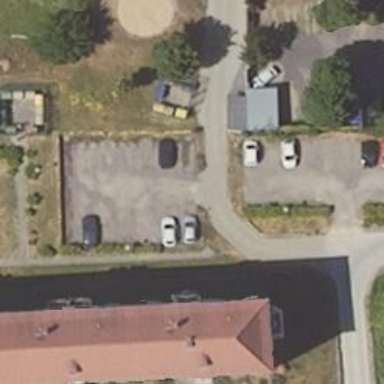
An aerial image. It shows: Parking area with surface.